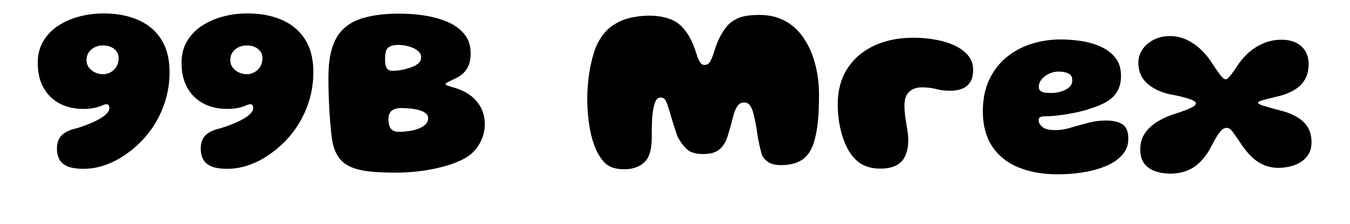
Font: Gluten_ExtraBold